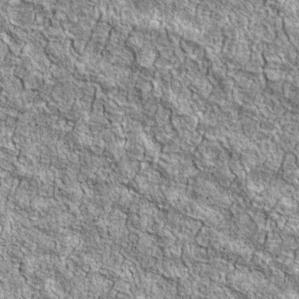
Label: non_frost